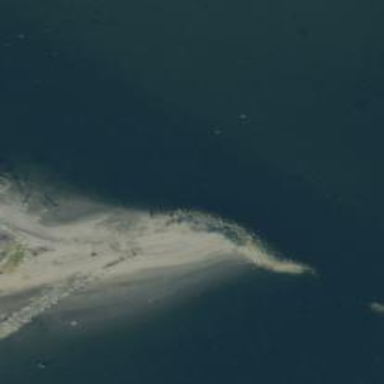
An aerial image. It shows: Breakwater structure.